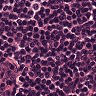
Metastatic tissue present: no